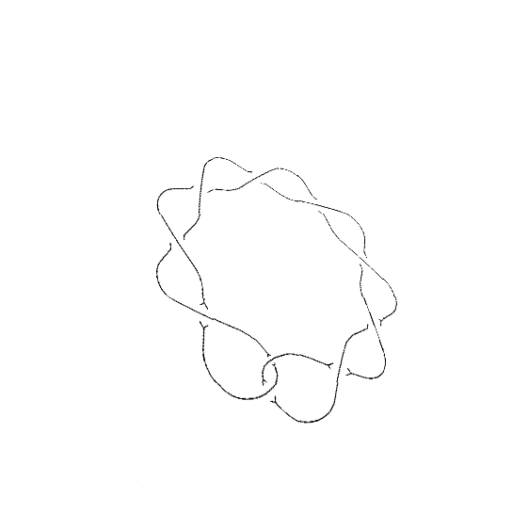
Crossing number: 10